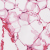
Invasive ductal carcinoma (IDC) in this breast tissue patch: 0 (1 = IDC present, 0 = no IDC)